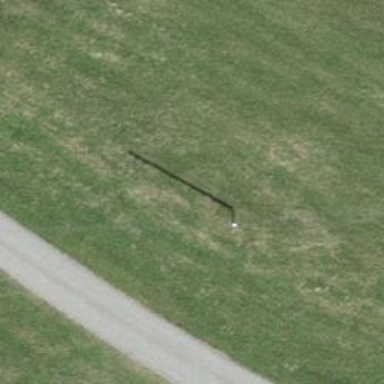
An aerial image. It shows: Utility pole in the area.